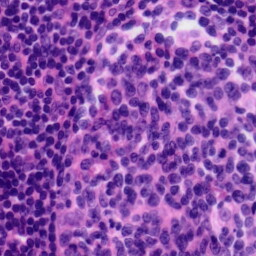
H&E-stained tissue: Tonsil